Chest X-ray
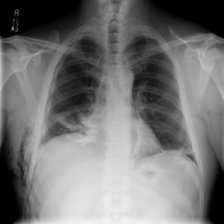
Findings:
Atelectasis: positive
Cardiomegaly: negative
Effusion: negative
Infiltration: negative
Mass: negative
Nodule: negative
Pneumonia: negative
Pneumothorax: positive
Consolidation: negative
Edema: negative
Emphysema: positive
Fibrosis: negative
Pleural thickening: negative
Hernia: negative